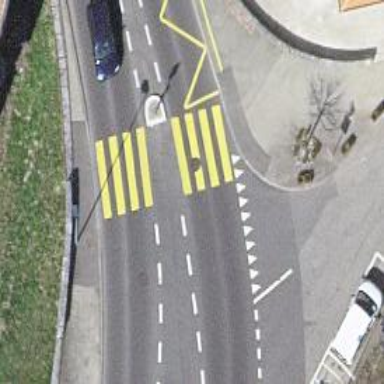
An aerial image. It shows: Marked crossing with pedestrian island.